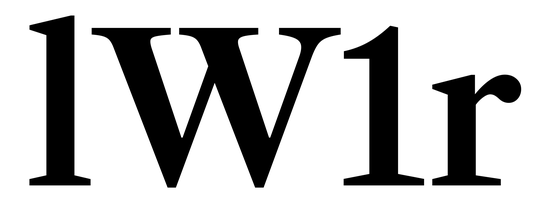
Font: LibreCaslonText_SemiBold